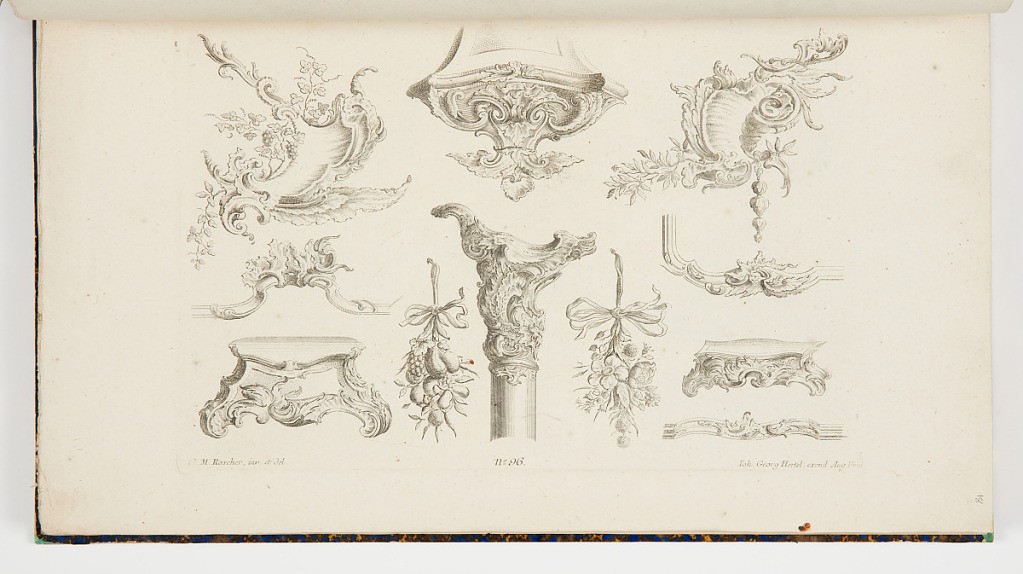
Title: Rocaille Ornament Designs
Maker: Georg Michael Roscher, German, 1700–1775
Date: mid- 18th century
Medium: Etching on off white laid paper
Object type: Print
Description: Rocaille designs for frames, tables, cartouches, trophies, and capitals. The plate is signed and numbered.